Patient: sex M, age 74
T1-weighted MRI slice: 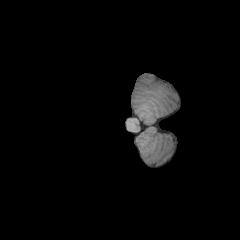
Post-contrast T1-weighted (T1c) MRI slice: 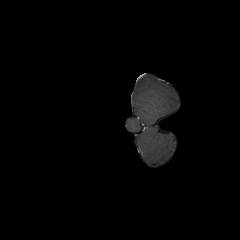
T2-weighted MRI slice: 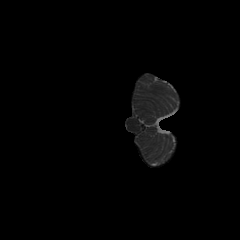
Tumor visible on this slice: no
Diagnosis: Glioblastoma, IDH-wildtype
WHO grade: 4